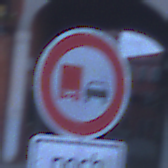
Verkehrszeichen: UeberholverbotKraftfahrzeuge
Zusatzzeichen unten: LaengeEinerStrecke4
Umgebung: Outdoor, Urban
Tageszeit: Dawn
Wetter: PartlyCloudy
Licht: Natural
Jahreszeit: NotSpecified
Kontrast: LowContrast